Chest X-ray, PA view. Patient: 43 years old, sex F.
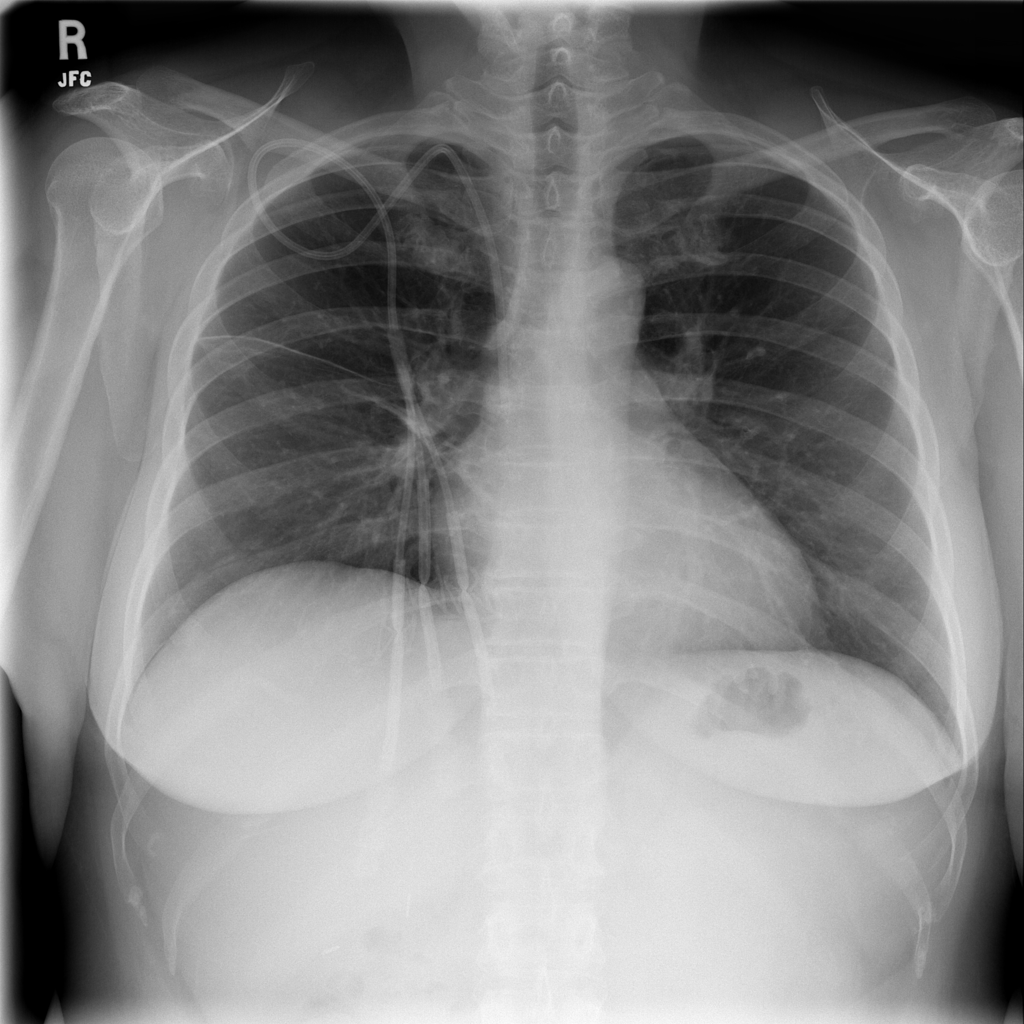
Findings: No Finding